Brain MRI, t2w sequence, axial 2D slice.
Patient: age 52, sex F, weight 75 kg, height 1.65 m
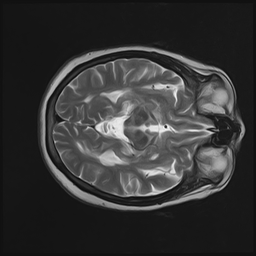